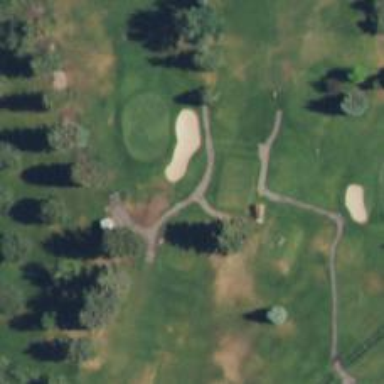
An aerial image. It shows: Service road used as golf cart path.